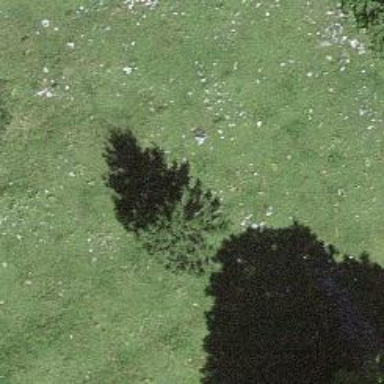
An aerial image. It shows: Single tag "natural: tree."